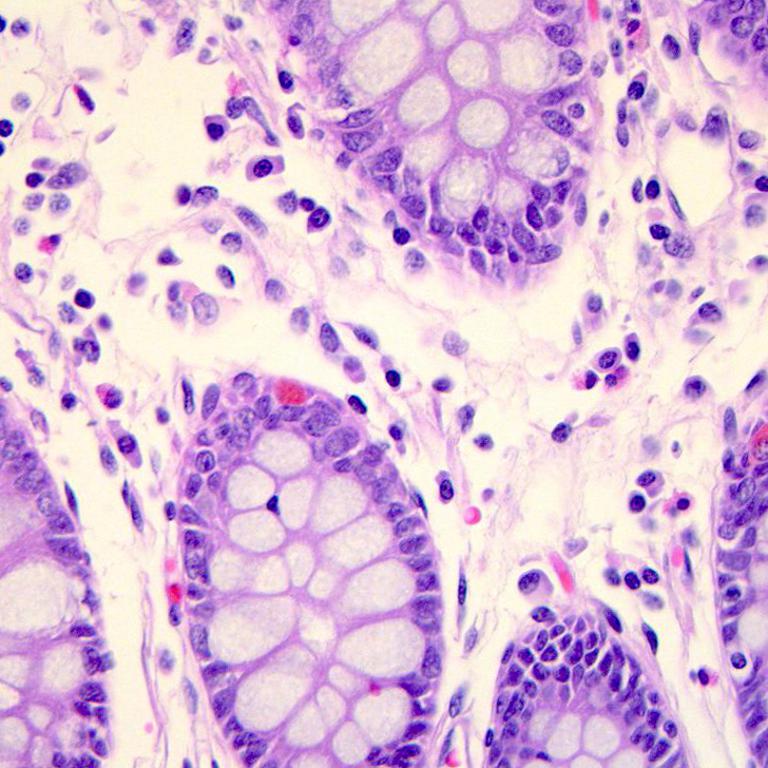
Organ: colon
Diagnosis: benign